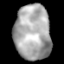
Tissue: lung
Cell type: Myeloid cells
Senescence score: 0.2233
Nuclear area (px): 1952
Mean DAPI intensity: 169.527